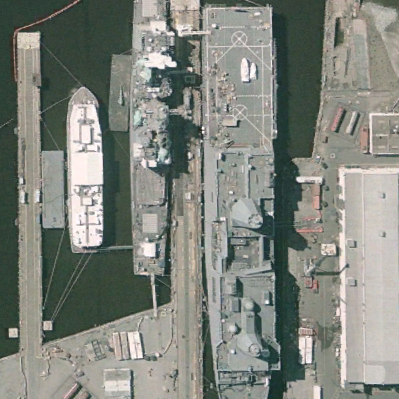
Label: combat